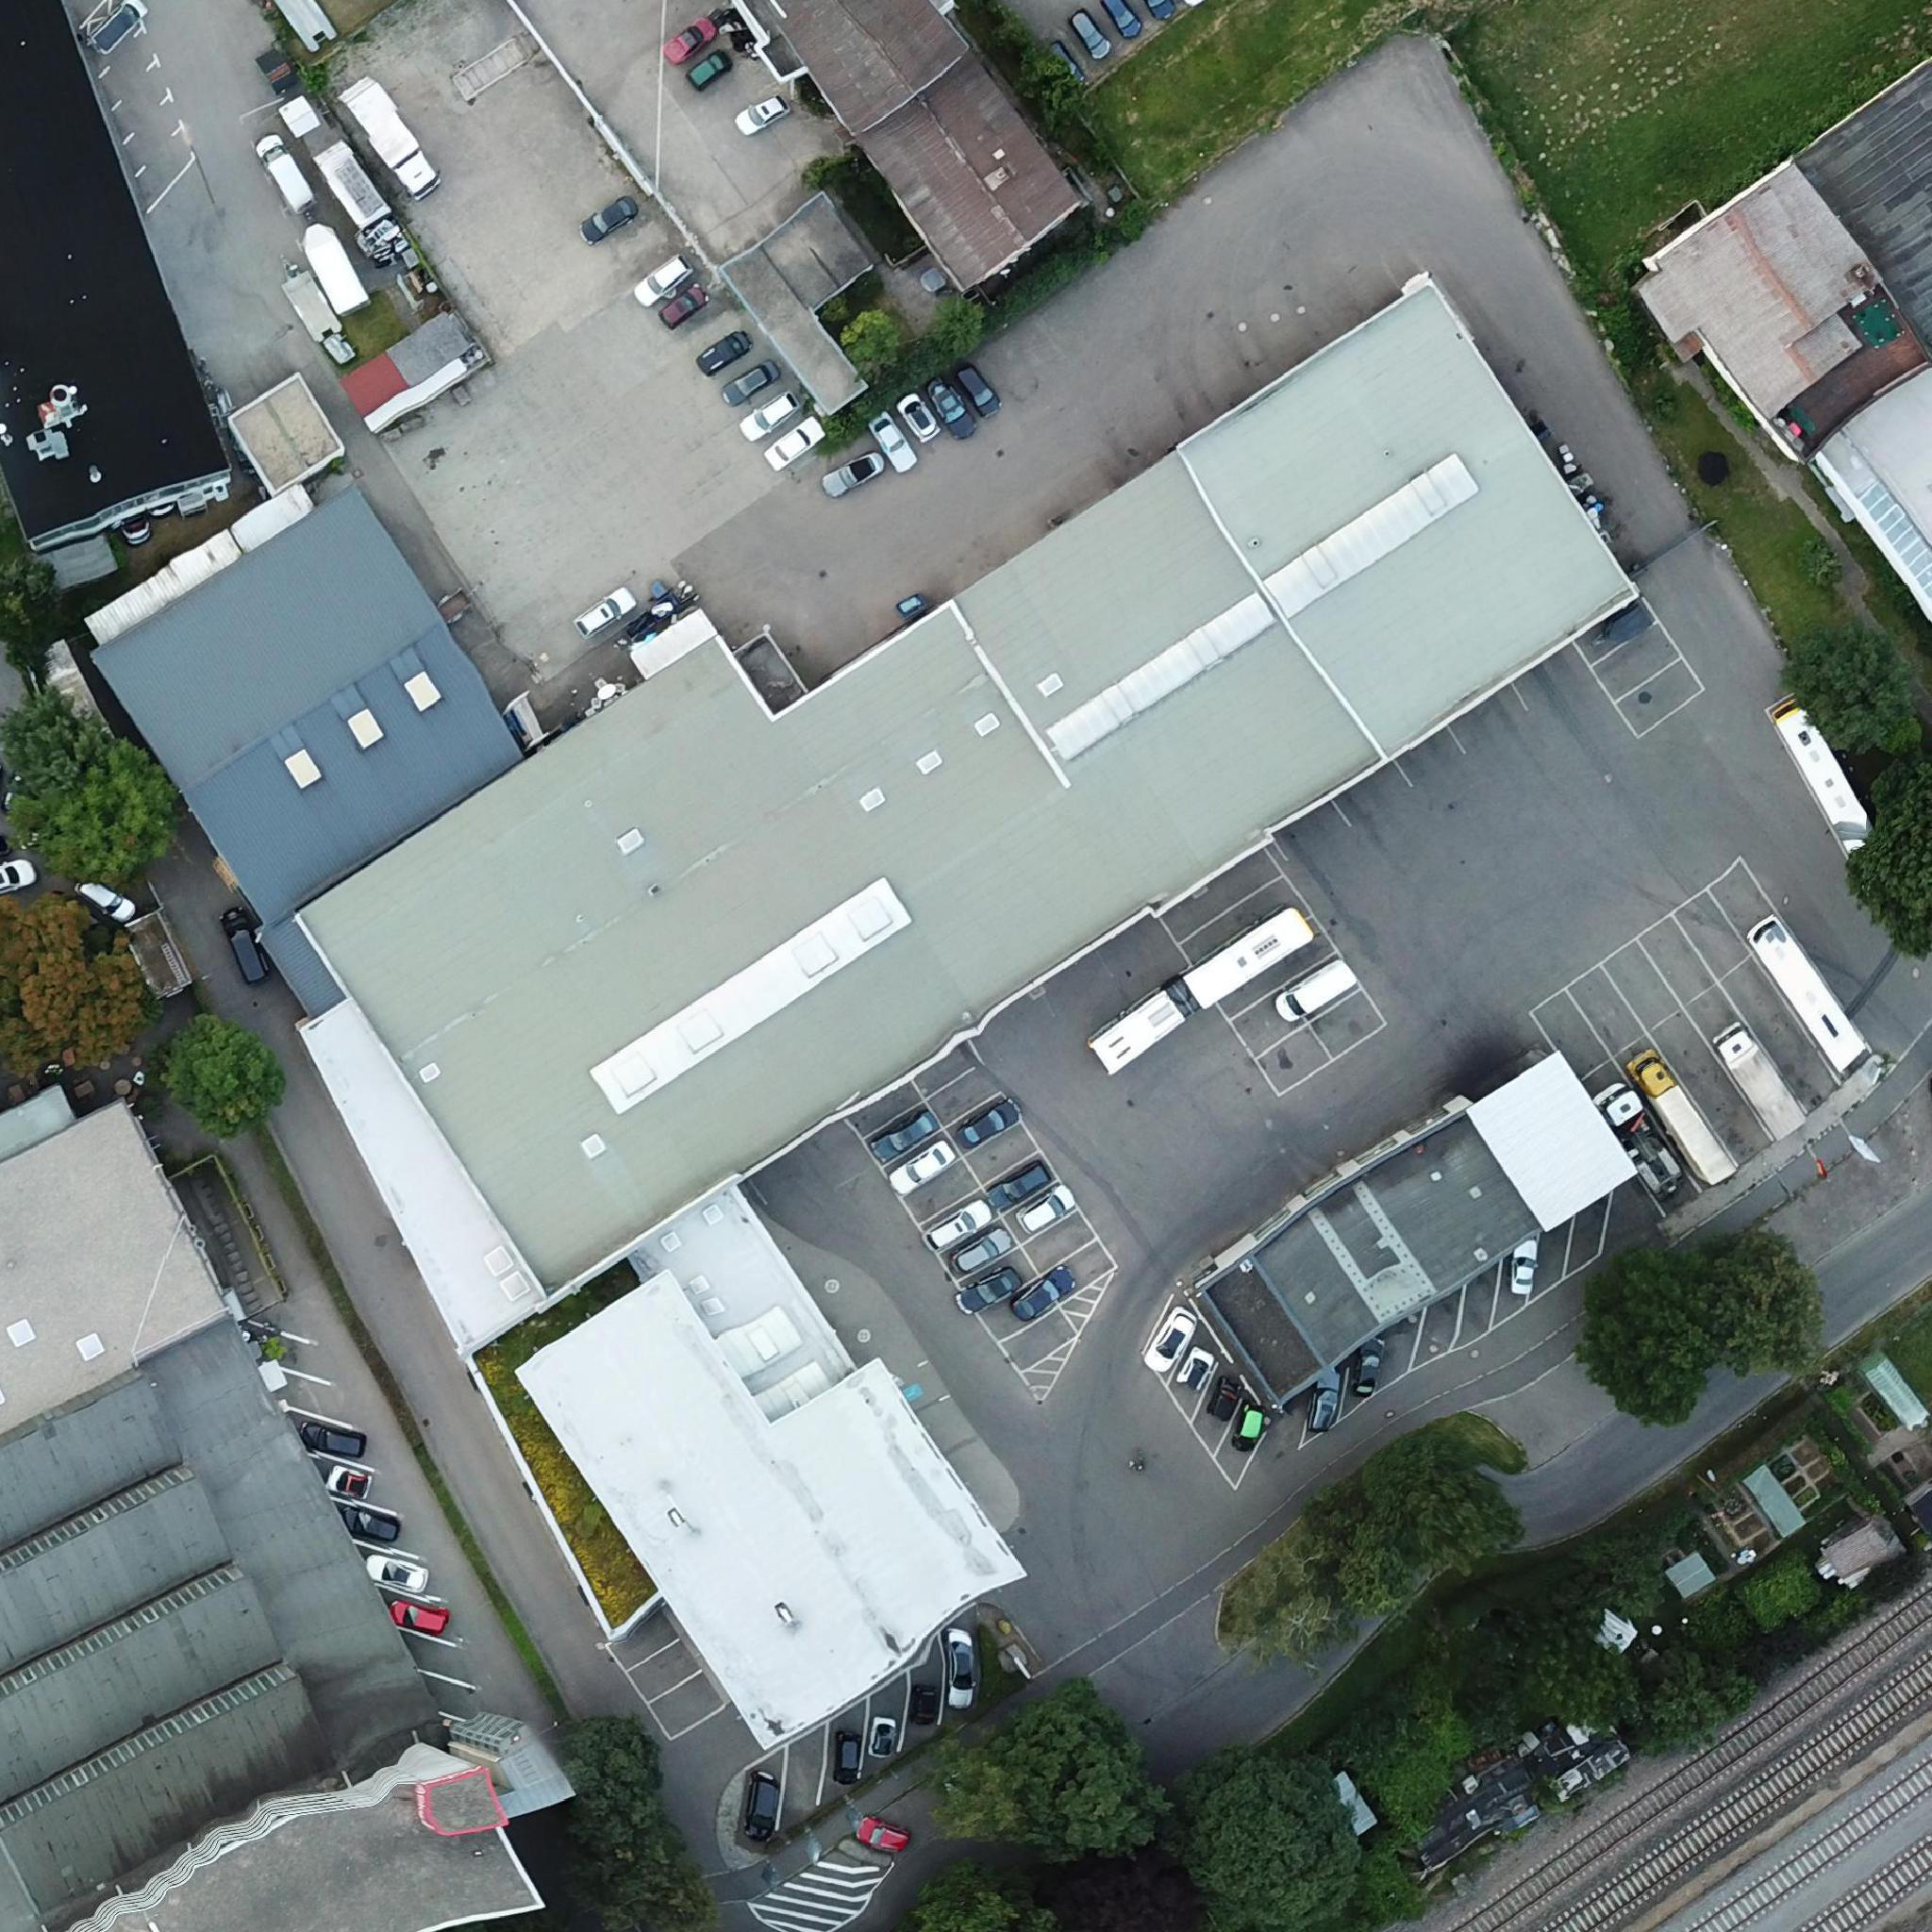
Biome: Western European broadleaf forests